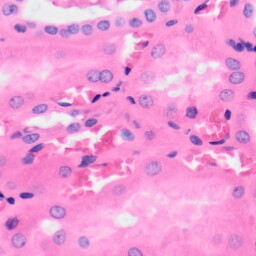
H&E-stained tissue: Kidney